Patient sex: F
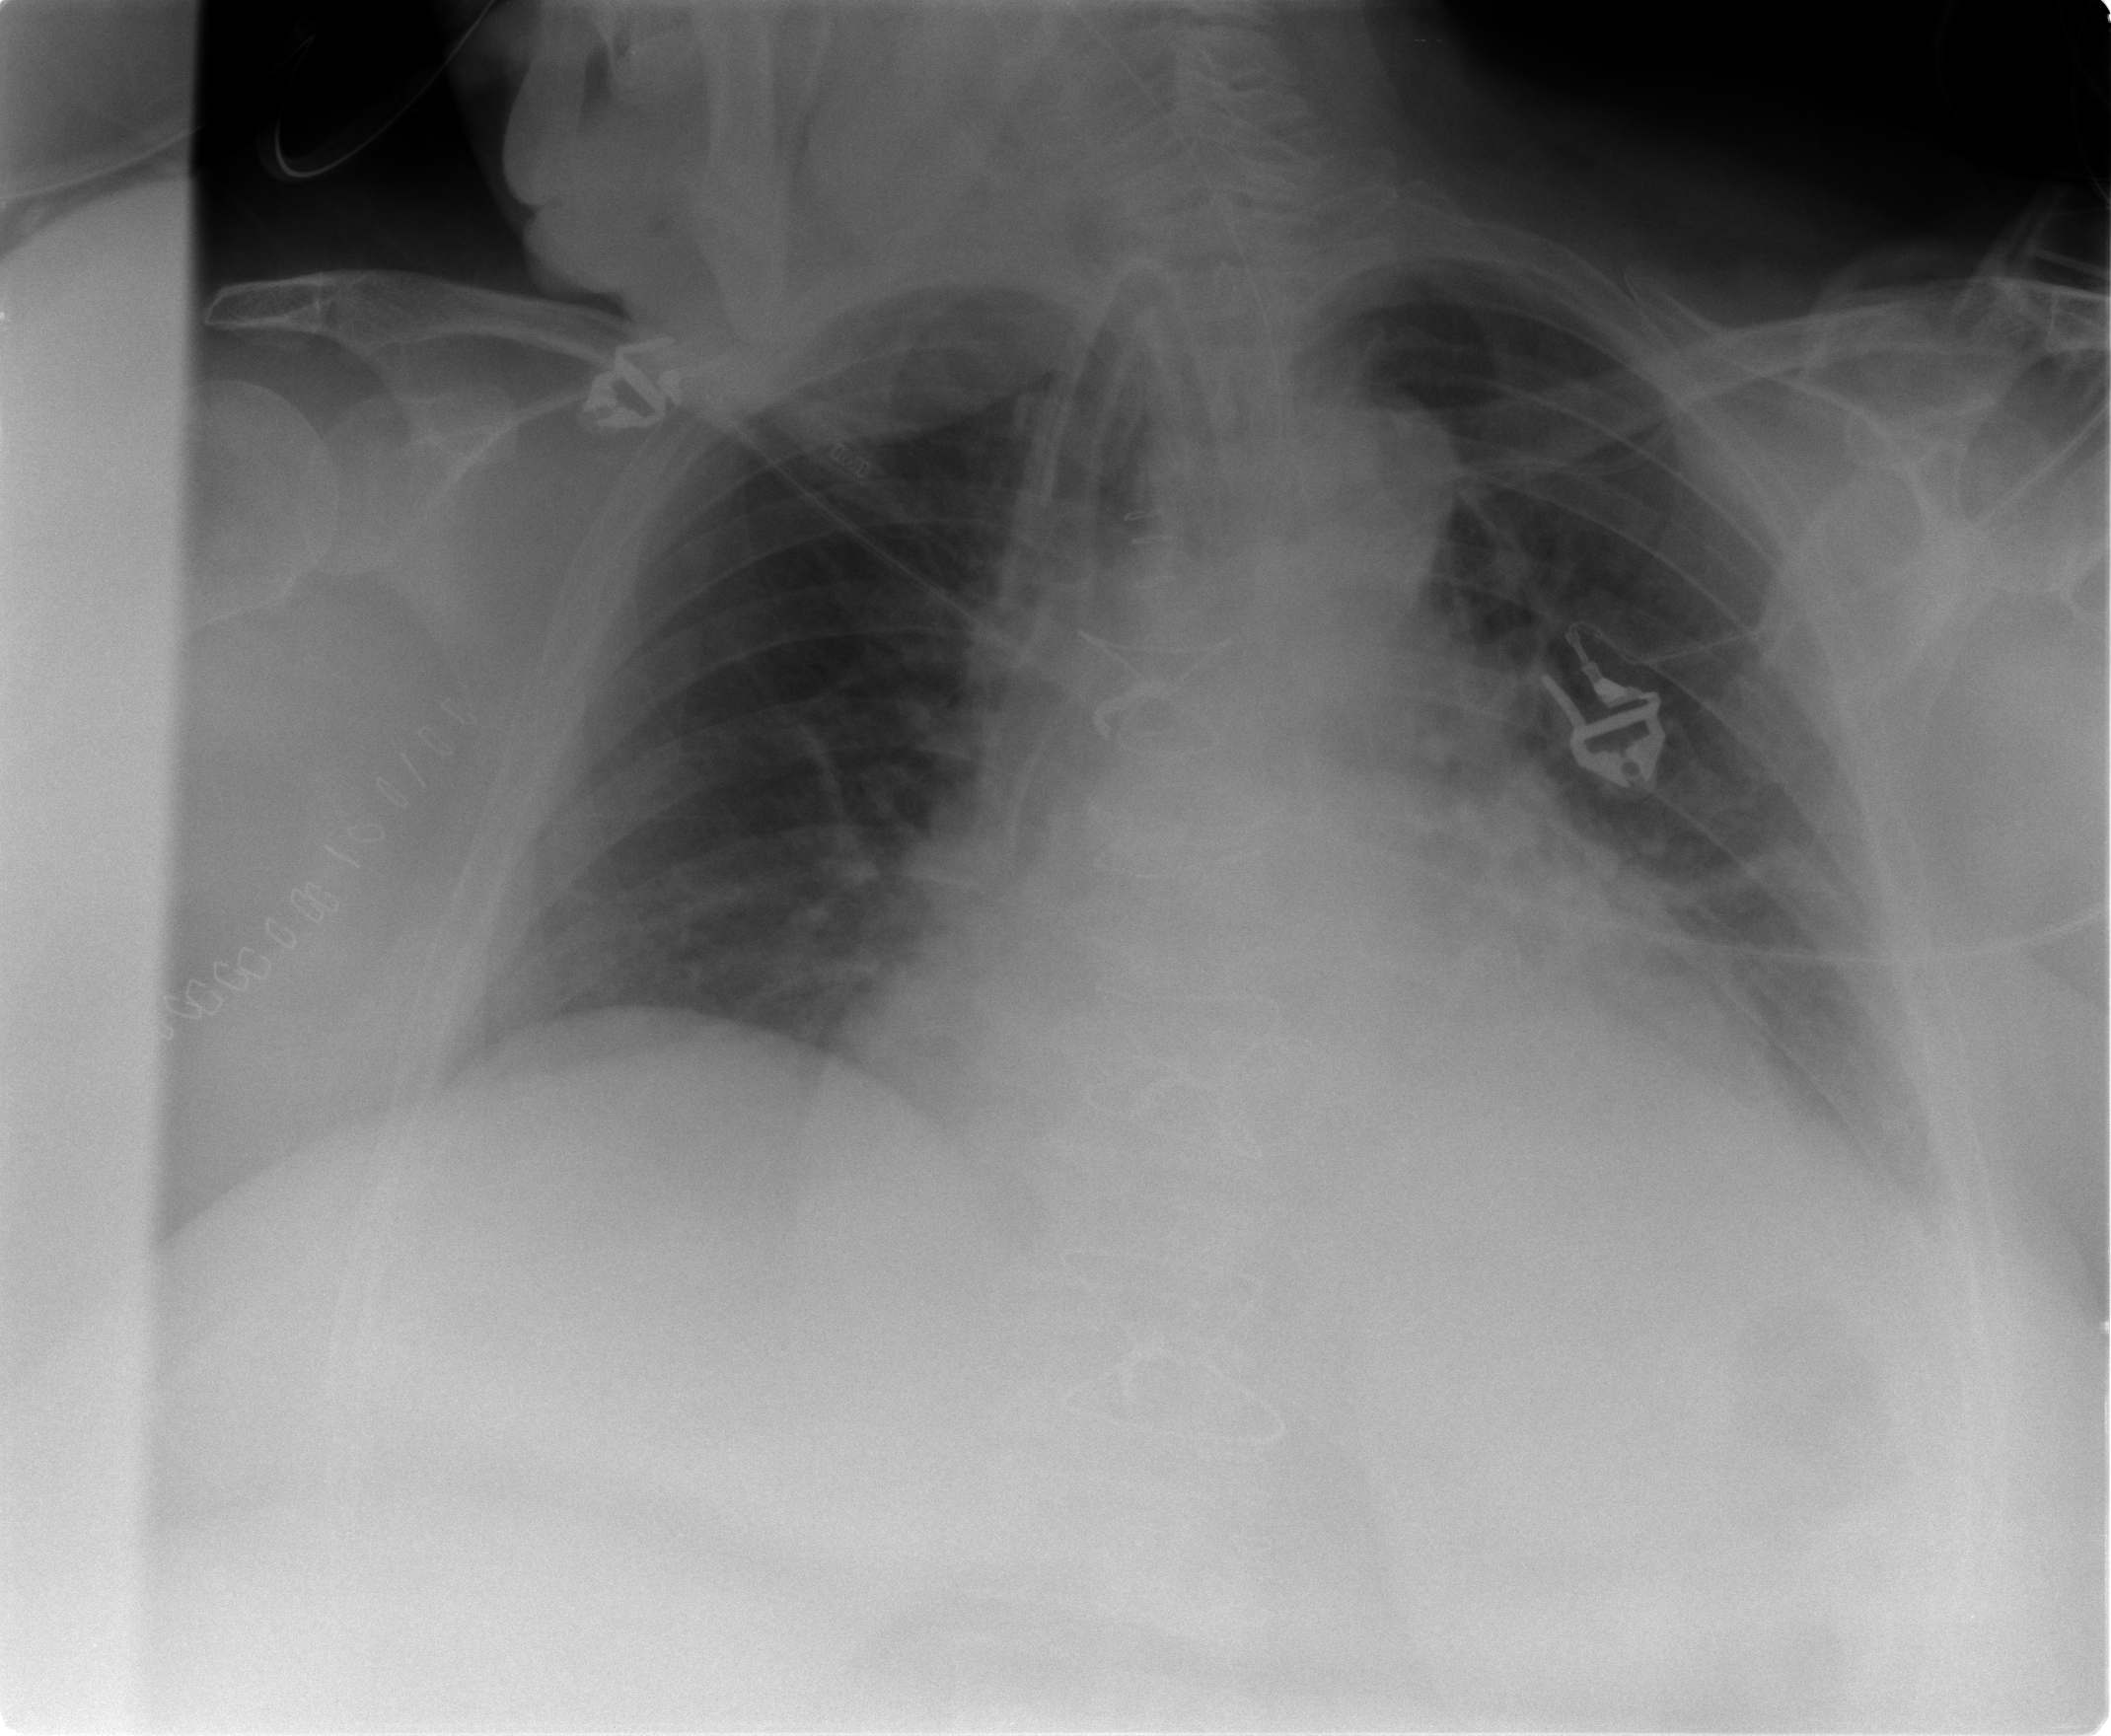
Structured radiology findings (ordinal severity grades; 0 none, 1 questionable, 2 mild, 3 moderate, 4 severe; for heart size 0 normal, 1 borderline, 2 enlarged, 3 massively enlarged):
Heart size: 2
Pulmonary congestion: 2
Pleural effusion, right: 0
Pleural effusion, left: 2
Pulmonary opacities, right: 0
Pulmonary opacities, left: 1
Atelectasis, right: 2
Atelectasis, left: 2